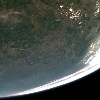
Label: land